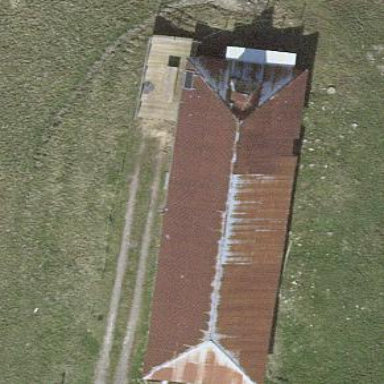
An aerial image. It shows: Cabin.